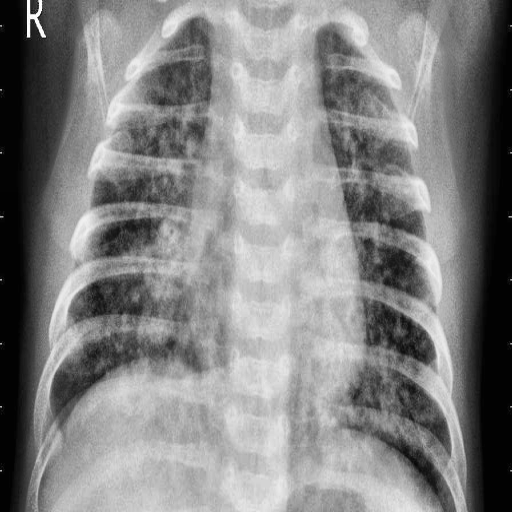
Finding: PNEUMONIA